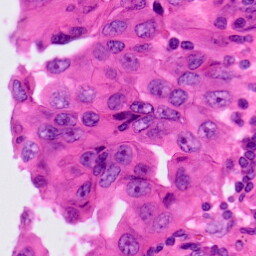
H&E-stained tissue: Lung